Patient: sex M, age 51
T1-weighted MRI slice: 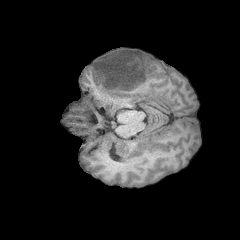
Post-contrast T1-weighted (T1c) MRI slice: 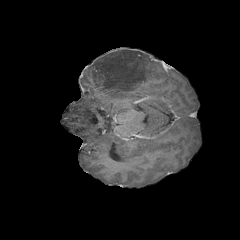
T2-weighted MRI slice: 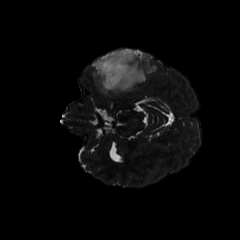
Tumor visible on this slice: yes
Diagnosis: Astrocytoma, IDH-mutant
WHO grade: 4